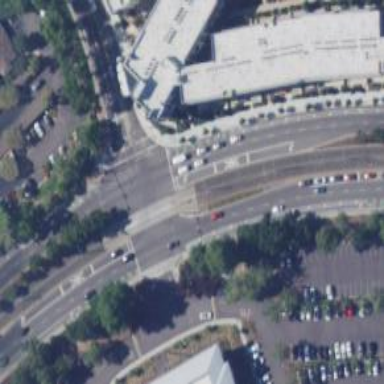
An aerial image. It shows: Solid stop line on the road marking.